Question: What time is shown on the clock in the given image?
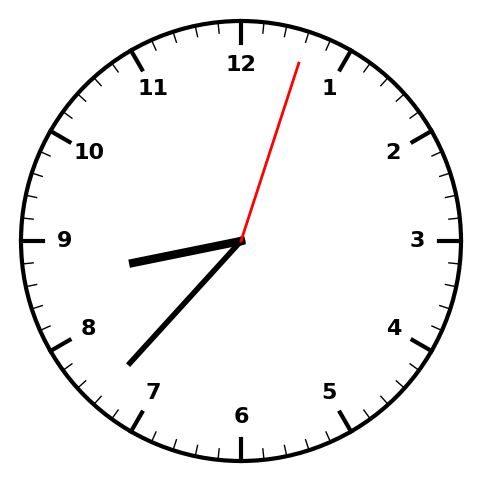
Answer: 08:37:03